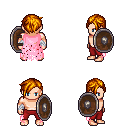
a pixel art fantasy rpg character, male body template, human, light skin, pink tattered cape, red pants, dark blonde pixie cut hairstyle, white cloth bandages, shield, four views (front, back, left, right), 2x2 character sprite sheet, small pixel art, hard edges, no anti-aliasing